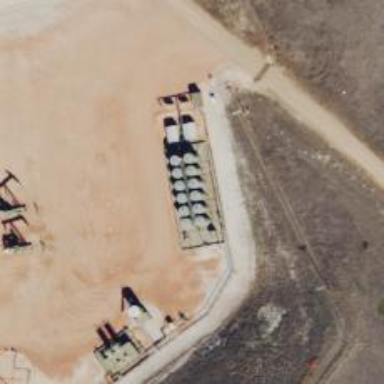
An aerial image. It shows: Storage tank that is man-made.